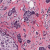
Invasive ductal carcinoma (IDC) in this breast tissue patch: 1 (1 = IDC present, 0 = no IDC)